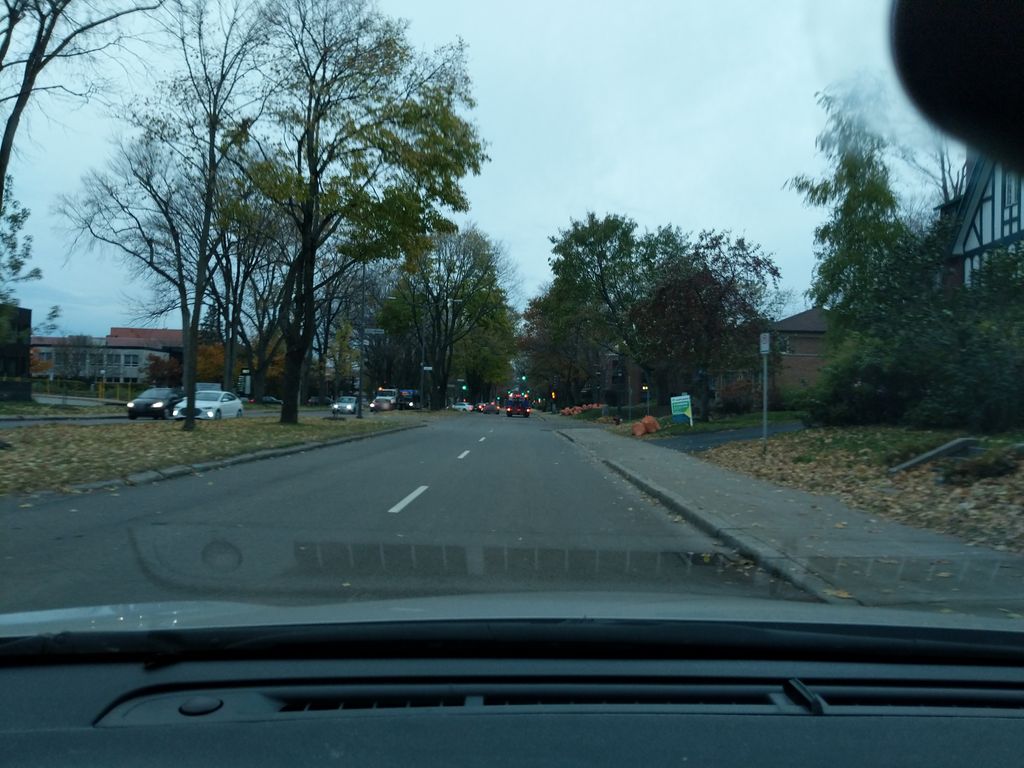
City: quebec_city